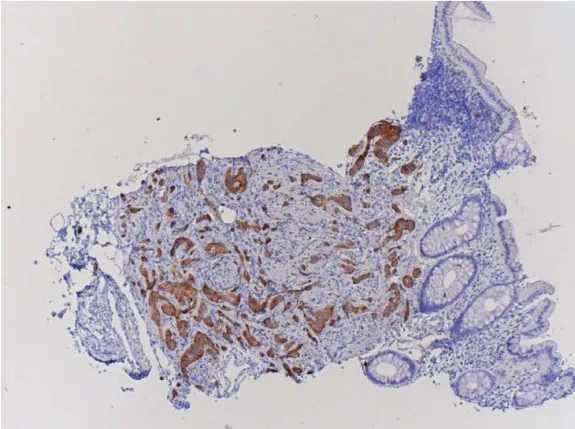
Which demonstrate expression of synaptophysin.
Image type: pathology (immunostaining)